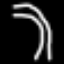
Label: palm tree